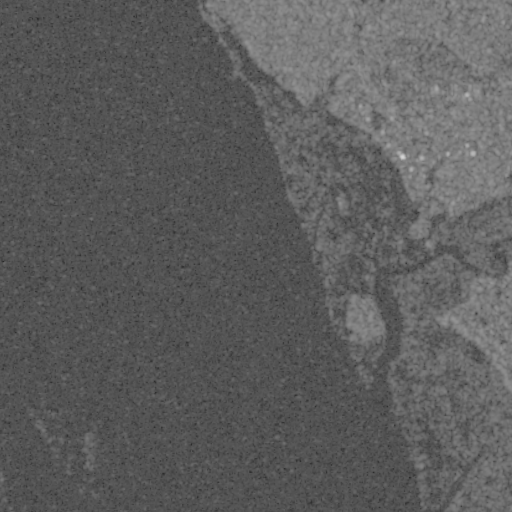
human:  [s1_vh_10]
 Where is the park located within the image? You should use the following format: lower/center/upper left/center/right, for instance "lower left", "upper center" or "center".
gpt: The park is located in the upper right of the image.
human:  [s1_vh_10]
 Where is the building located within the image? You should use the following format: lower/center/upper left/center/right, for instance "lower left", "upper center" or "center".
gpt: The building is located in the upper right of the image.
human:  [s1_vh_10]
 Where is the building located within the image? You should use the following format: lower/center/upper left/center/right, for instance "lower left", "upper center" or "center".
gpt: The building is located in the right of the image.
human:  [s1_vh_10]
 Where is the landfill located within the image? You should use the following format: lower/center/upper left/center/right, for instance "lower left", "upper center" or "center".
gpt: There is no landfill in the image.

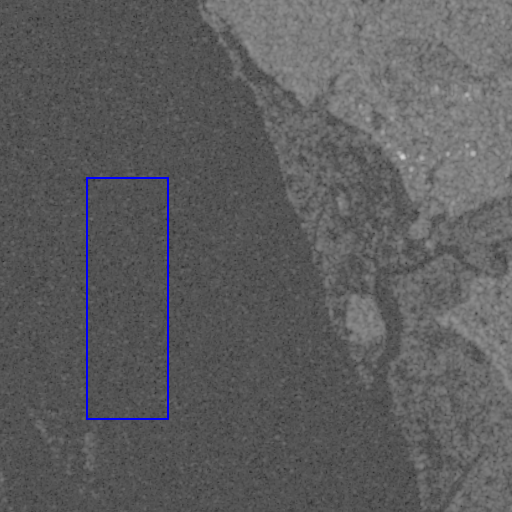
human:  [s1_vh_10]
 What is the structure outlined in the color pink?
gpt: There is no pink outline.
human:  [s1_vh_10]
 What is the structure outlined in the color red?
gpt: There is no structure outlined in red.